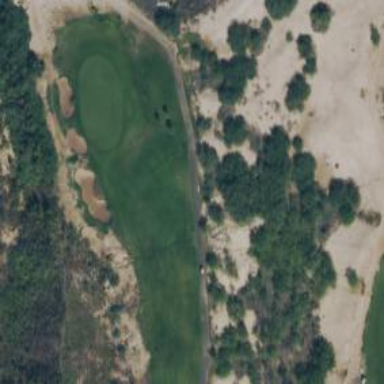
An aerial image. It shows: Path for golf carts.